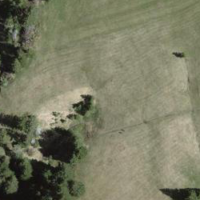
EUNIS habitat code: 25
Species observed at this site:
Melitaea diamina